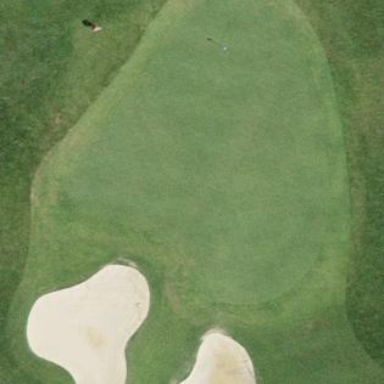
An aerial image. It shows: Picturesque green golfing area with grass land use.